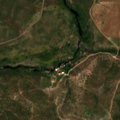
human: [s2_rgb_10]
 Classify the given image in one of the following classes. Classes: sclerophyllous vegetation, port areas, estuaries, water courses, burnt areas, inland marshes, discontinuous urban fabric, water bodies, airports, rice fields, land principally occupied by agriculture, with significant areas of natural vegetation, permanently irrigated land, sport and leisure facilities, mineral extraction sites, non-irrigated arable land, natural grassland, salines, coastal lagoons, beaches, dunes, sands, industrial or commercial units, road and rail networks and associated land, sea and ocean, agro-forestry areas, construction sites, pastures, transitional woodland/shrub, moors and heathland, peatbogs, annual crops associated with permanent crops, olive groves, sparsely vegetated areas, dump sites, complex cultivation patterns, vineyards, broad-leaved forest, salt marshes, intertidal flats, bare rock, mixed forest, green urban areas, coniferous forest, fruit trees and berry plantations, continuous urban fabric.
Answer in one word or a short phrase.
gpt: non-irrigated arable land, agro-forestry areas, transitional woodland/shrub